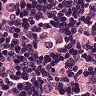
Metastatic tissue present: yes